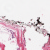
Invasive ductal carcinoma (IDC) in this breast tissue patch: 0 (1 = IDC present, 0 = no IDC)